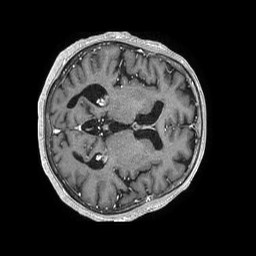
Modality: T1w
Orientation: axial
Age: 65
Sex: female
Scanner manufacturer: philips
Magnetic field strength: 1.5 T
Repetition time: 0.007987 s
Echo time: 0.00374 s